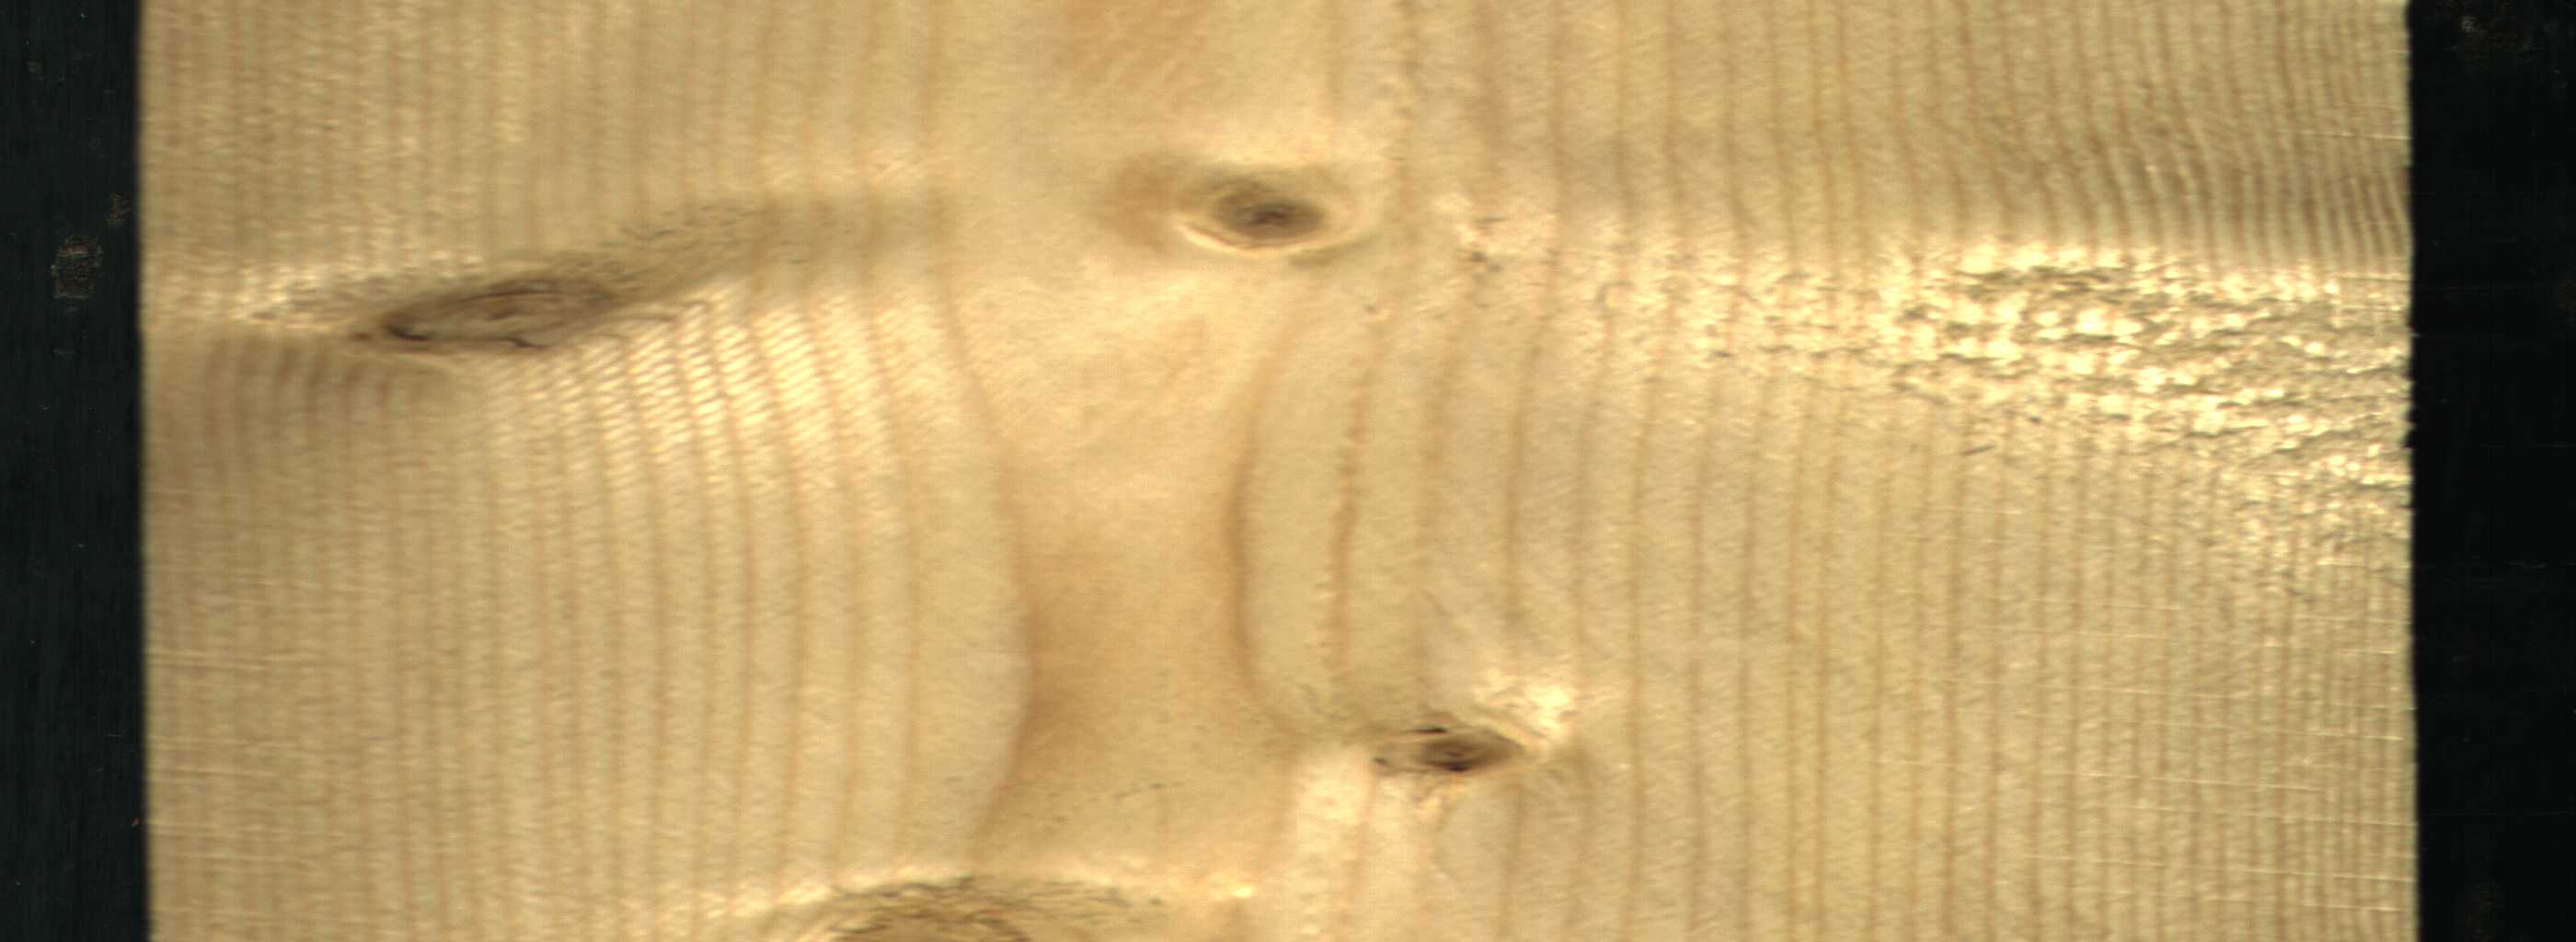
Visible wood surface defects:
Live_Knot
Live_Knot
Live_Knot
Live_Knot